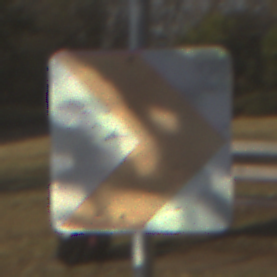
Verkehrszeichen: RichtungstafelnInKurvenKleinLinks
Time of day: SunriseSunset
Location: Outdoor (Nature)
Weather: Clear
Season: NotSpecified
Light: Natural